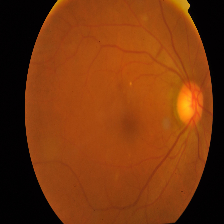
Diabetic retinopathy grade: Proliferative DR